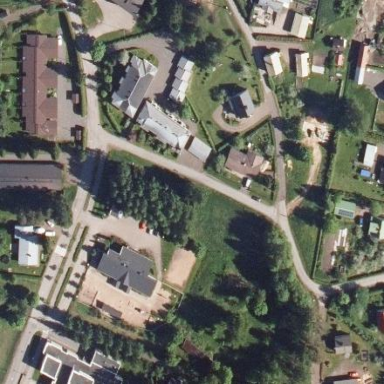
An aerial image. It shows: Kindergarten.